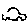
Label: car